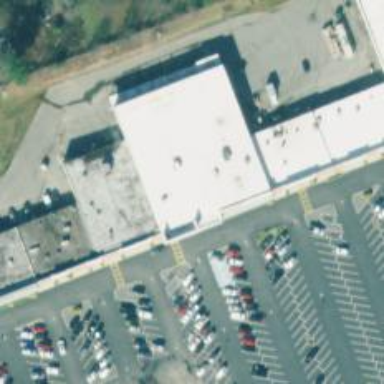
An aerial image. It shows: Supermarket.